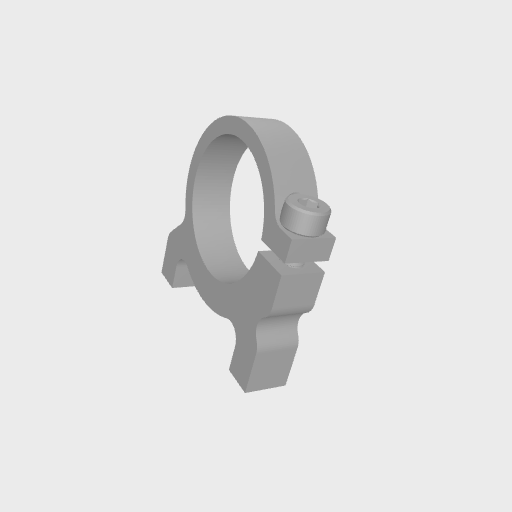
Part: Side1Post2ClampingMount25ID